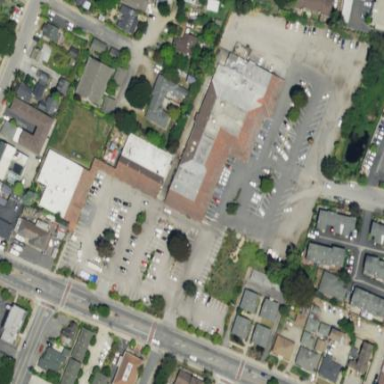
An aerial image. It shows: Retail area.